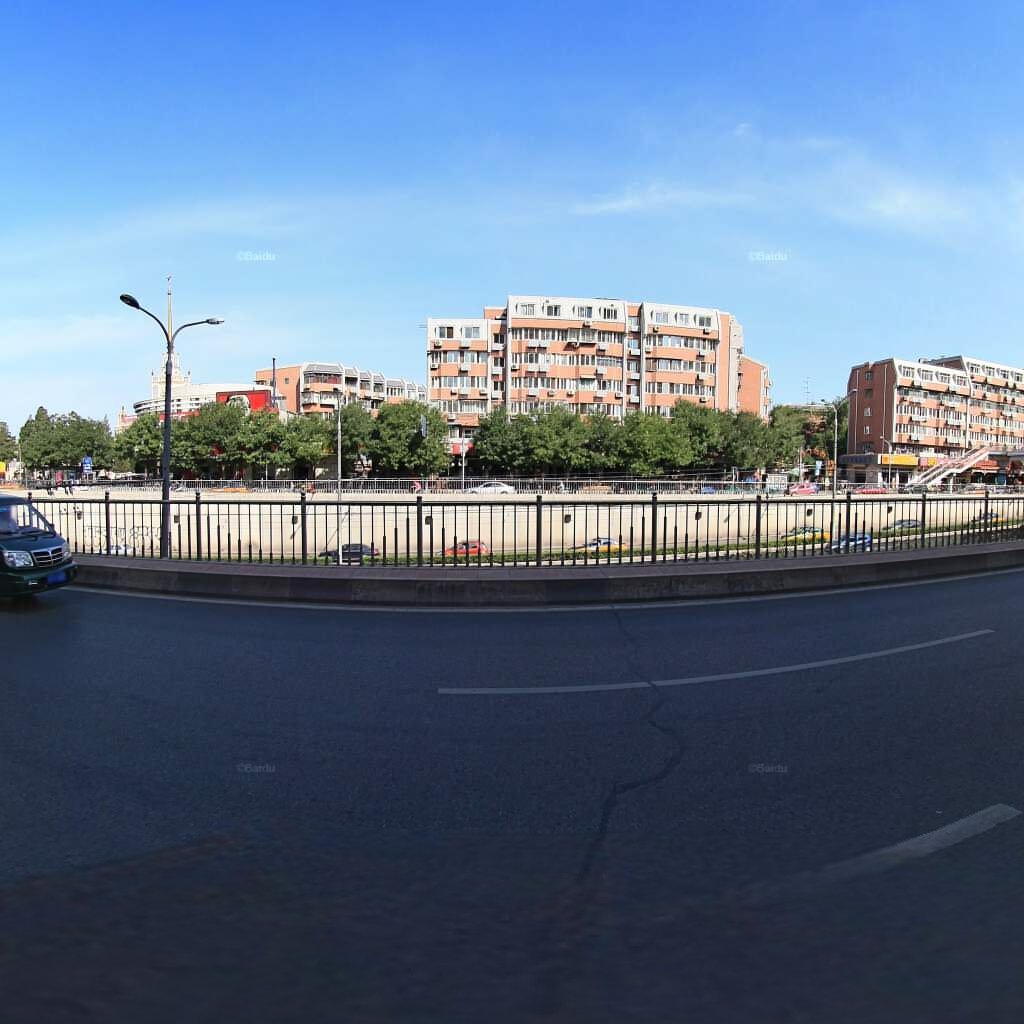
Region: Xicheng
Road damage annotations: longitudinal patch